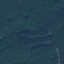
Land use / land cover: Forest